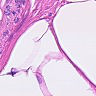
Metastatic tissue present: no